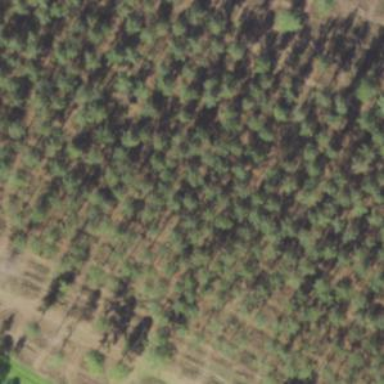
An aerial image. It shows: Forest dominated by needle-leaved trees.